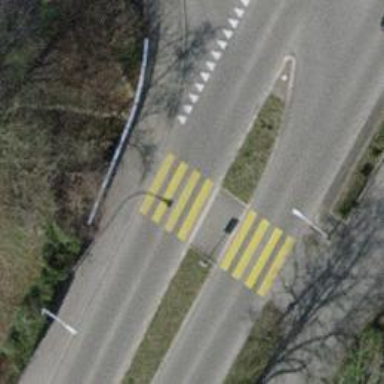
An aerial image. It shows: Zebra crossing with crossing island.